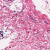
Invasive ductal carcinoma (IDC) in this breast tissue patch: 0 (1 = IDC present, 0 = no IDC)